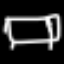
Label: bed